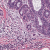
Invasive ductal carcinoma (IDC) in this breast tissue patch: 0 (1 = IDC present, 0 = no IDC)